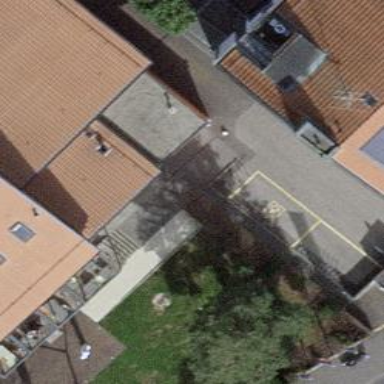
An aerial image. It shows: Cafe.